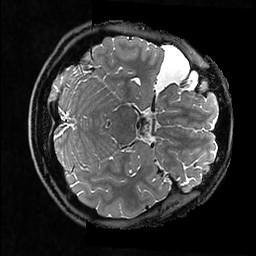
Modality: T2w
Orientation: axial
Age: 26
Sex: male
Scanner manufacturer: ge
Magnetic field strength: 3 T
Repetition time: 3.202 s
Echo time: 0.05868 s